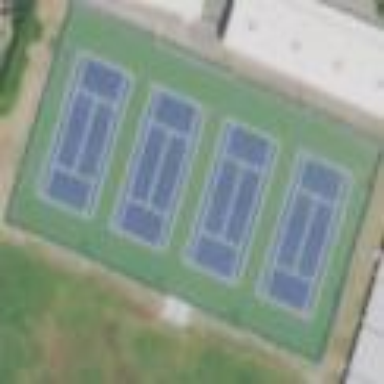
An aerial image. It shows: Tennis court in leisure pitch.